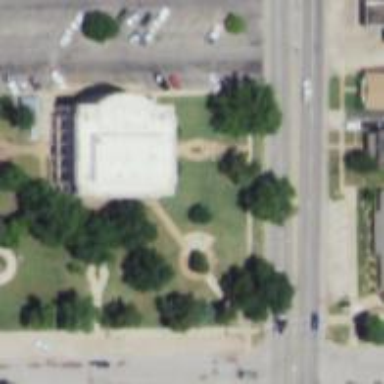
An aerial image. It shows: Memorial site with historic significance.